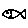
Label: fish